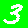
Digit: 3